Interaction volume radius: 5 \u00c5
Interaction volume height: 30 \u00c5
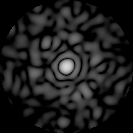
Disorder parameter: 0.8634